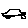
Label: car